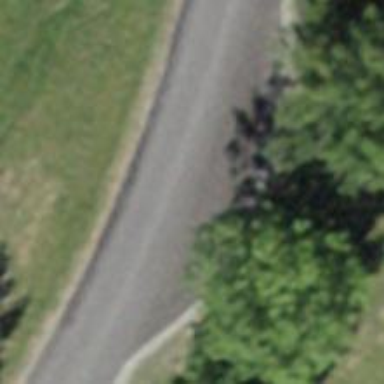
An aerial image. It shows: Passing place on the road.